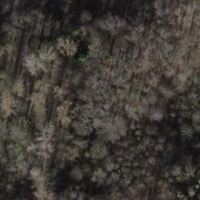
EUNIS habitat code: 41
Species observed at this site:
Asplenium scolopendrium